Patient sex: F
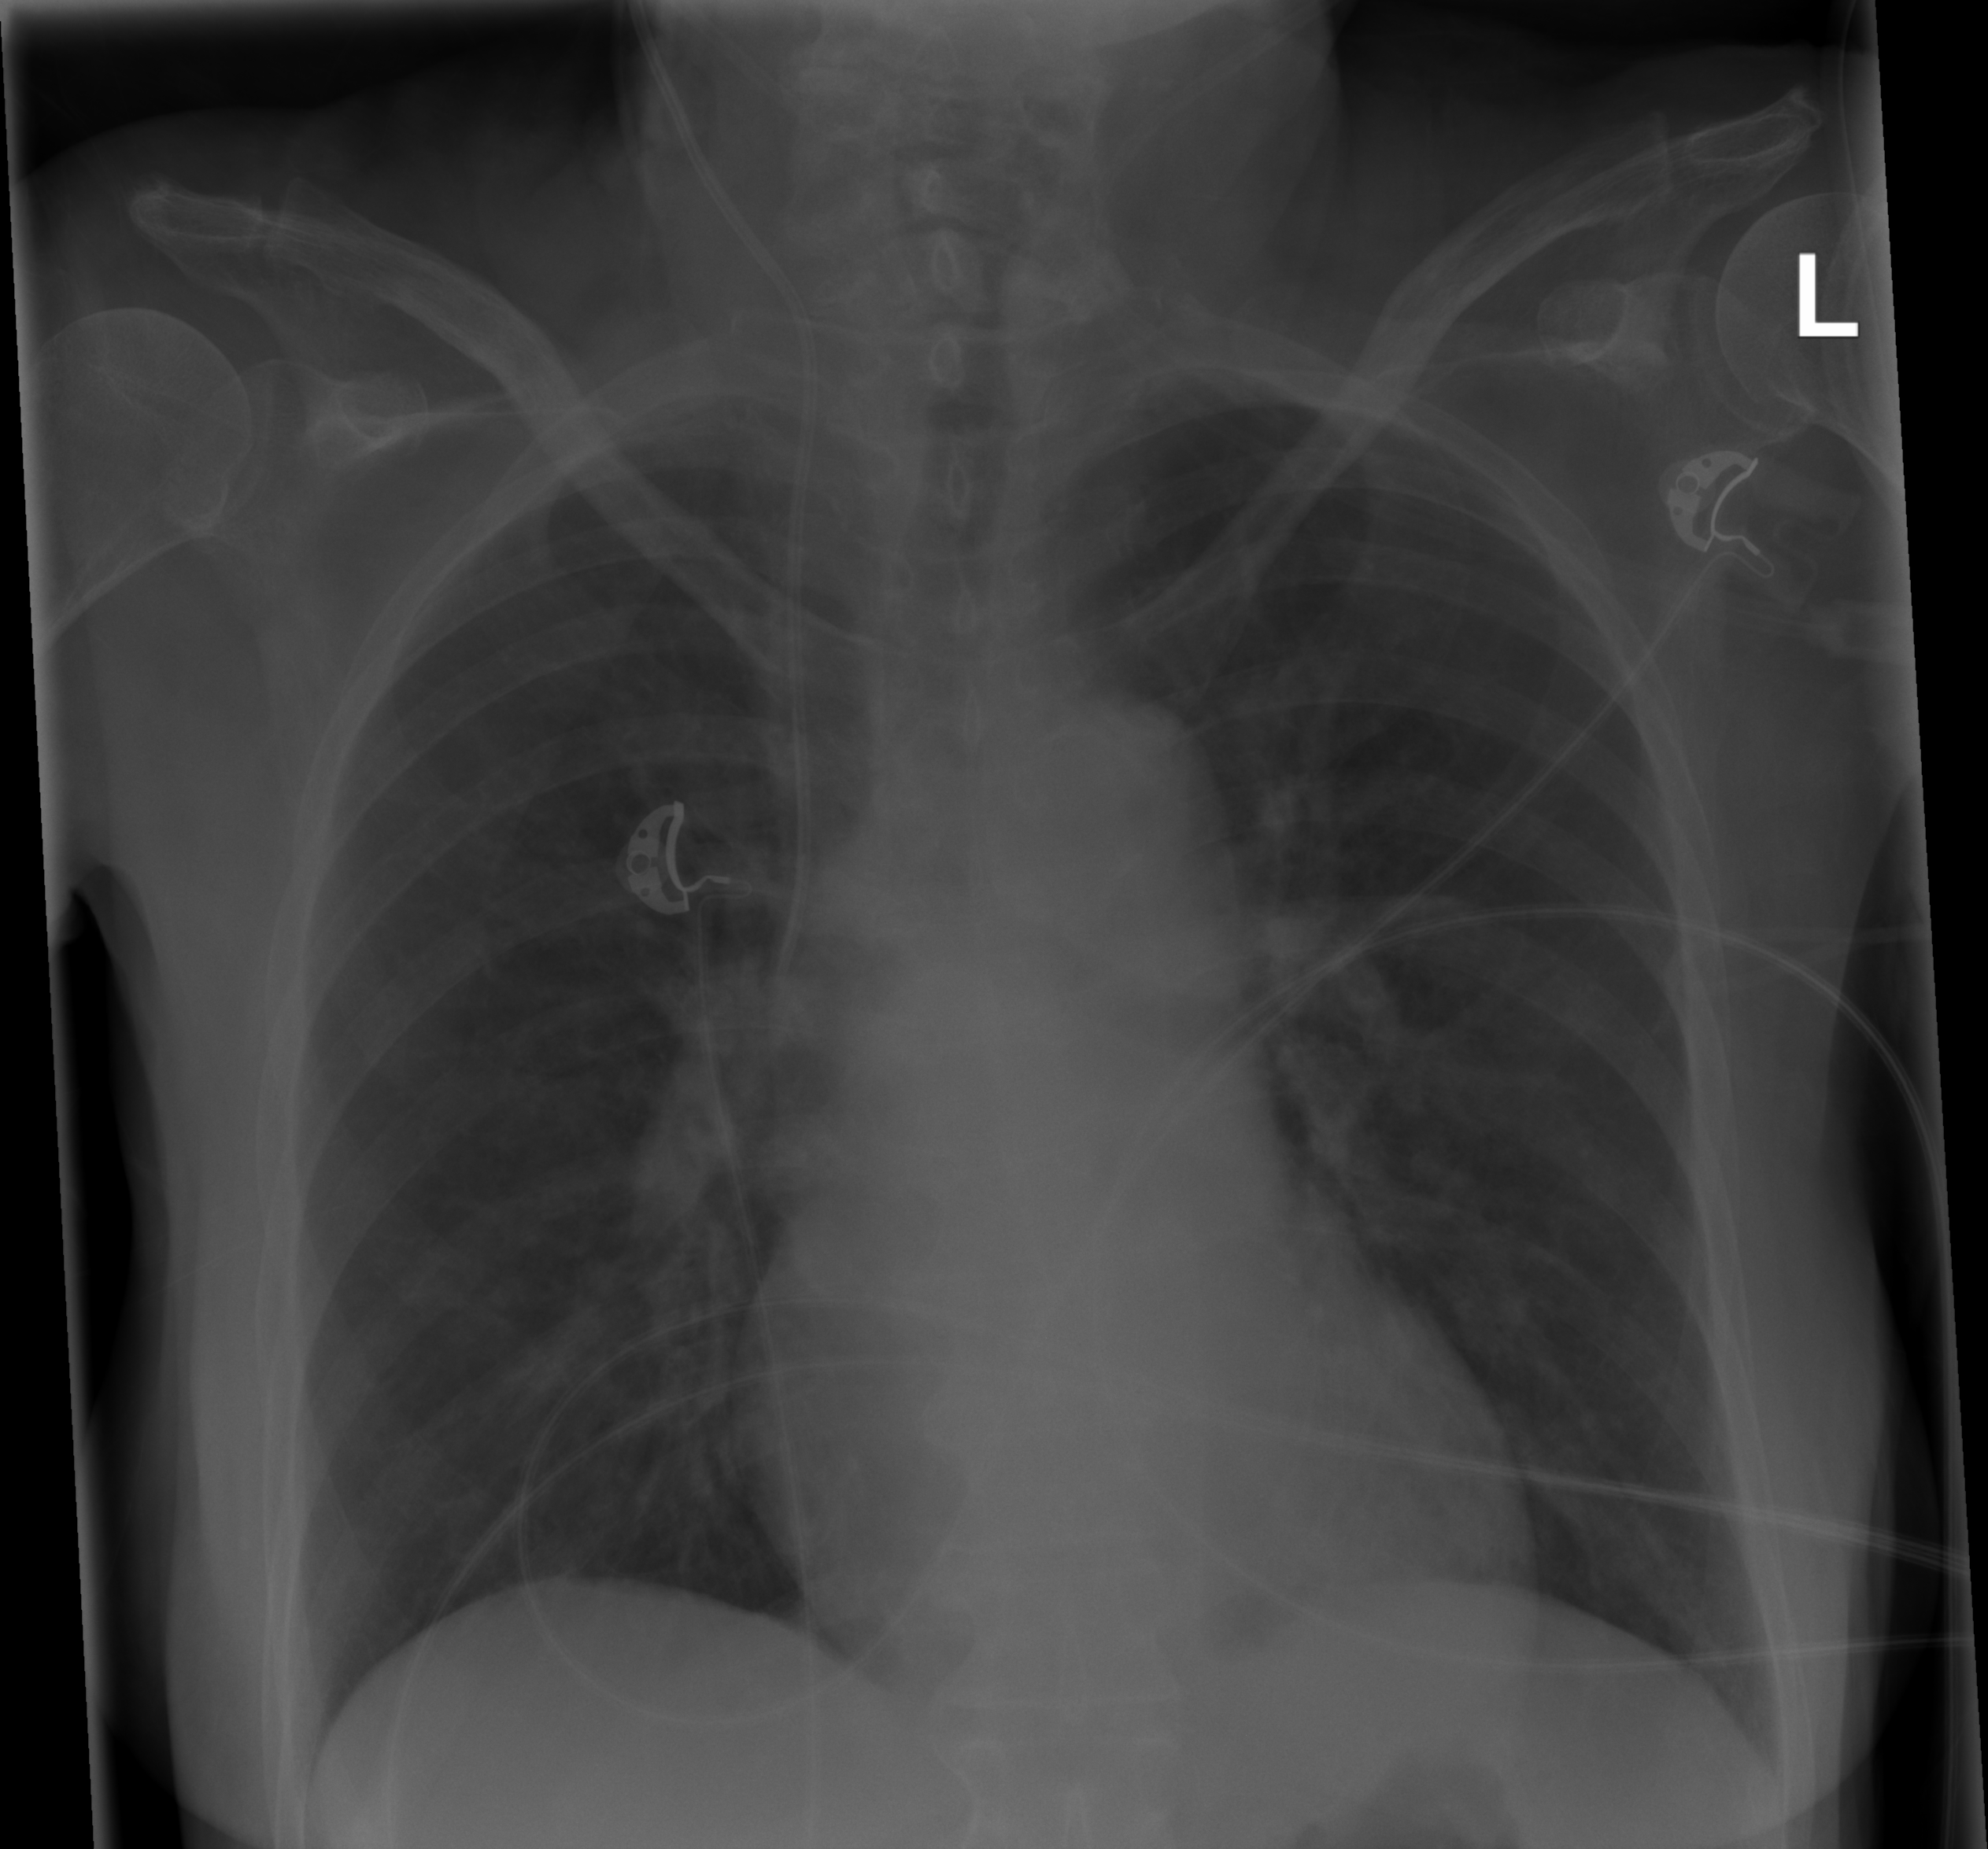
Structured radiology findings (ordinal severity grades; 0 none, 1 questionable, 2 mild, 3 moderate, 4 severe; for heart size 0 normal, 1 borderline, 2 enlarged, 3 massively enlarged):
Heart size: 1
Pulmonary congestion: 2
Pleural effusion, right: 0
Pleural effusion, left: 0
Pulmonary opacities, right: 0
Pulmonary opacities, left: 0
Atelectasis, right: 0
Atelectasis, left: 0